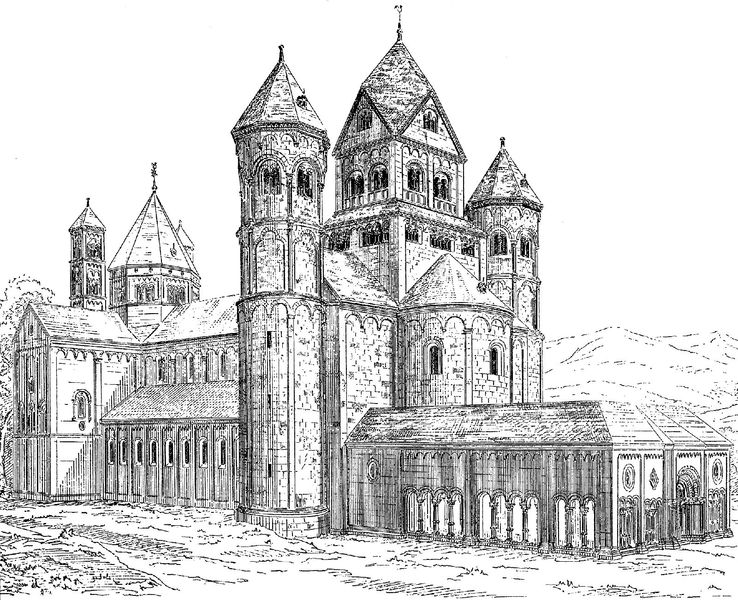
Titel: Maria Laach, Münster
Standort: Maria Laach (EU - D - RP)
Schlagwörter: kirchturm, fenster, säulen, zeichnung, barock, stein, kirche, gotik, turm, berge, giebel, rundbogen, kloster, türme, arkaden, romanik, vierung, vierungsturm, riesig, verungsturm